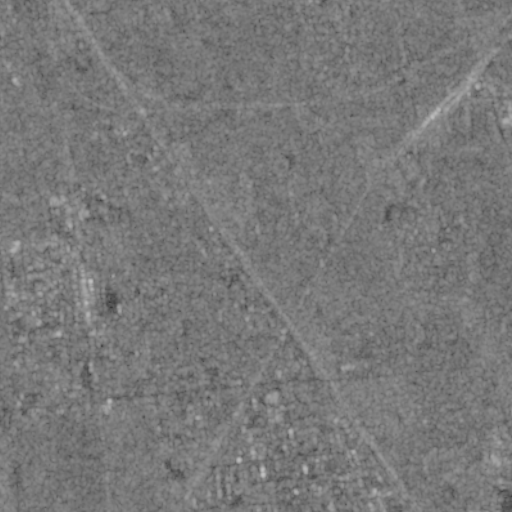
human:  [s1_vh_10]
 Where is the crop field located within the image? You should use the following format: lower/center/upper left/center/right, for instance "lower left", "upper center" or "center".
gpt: The crop field is located in the lower center of the image.
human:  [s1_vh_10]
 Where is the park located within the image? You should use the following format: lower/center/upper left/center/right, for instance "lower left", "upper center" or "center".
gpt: The park is located in the lower left of the image.
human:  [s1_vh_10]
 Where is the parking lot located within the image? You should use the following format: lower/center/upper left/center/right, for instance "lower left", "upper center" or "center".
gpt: The parking lot is located in the lower left of the image.
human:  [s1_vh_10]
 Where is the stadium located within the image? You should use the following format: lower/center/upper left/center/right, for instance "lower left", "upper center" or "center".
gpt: The stadium is located in the center left of the image.
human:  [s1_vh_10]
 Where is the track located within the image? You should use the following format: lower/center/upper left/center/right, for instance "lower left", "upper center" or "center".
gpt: The track is located in the center left of the image.
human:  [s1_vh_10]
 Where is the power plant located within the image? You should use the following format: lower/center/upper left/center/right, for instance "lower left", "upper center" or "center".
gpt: There is no power plant in the image.

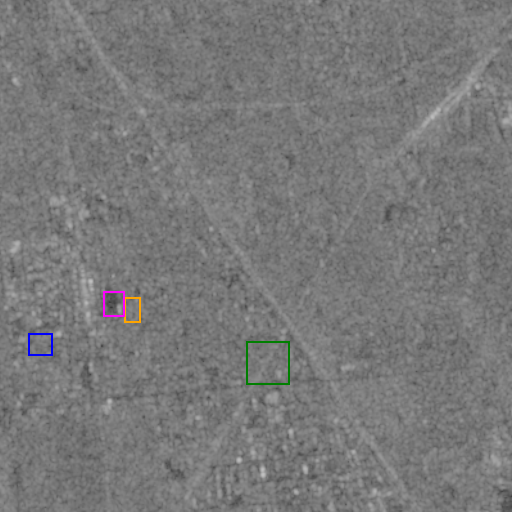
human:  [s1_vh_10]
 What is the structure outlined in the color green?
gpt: The structure outlined in green is a crop field.
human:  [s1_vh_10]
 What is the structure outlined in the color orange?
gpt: The structure outlined in orange is a park.
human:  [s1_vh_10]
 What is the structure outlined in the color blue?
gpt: The structure outlined in blue is a parking lot.
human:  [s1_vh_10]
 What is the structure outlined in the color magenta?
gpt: The structure outlined in magenta is a stadium.
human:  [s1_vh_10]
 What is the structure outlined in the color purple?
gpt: There is no purple outline.